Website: walmart
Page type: account-selection
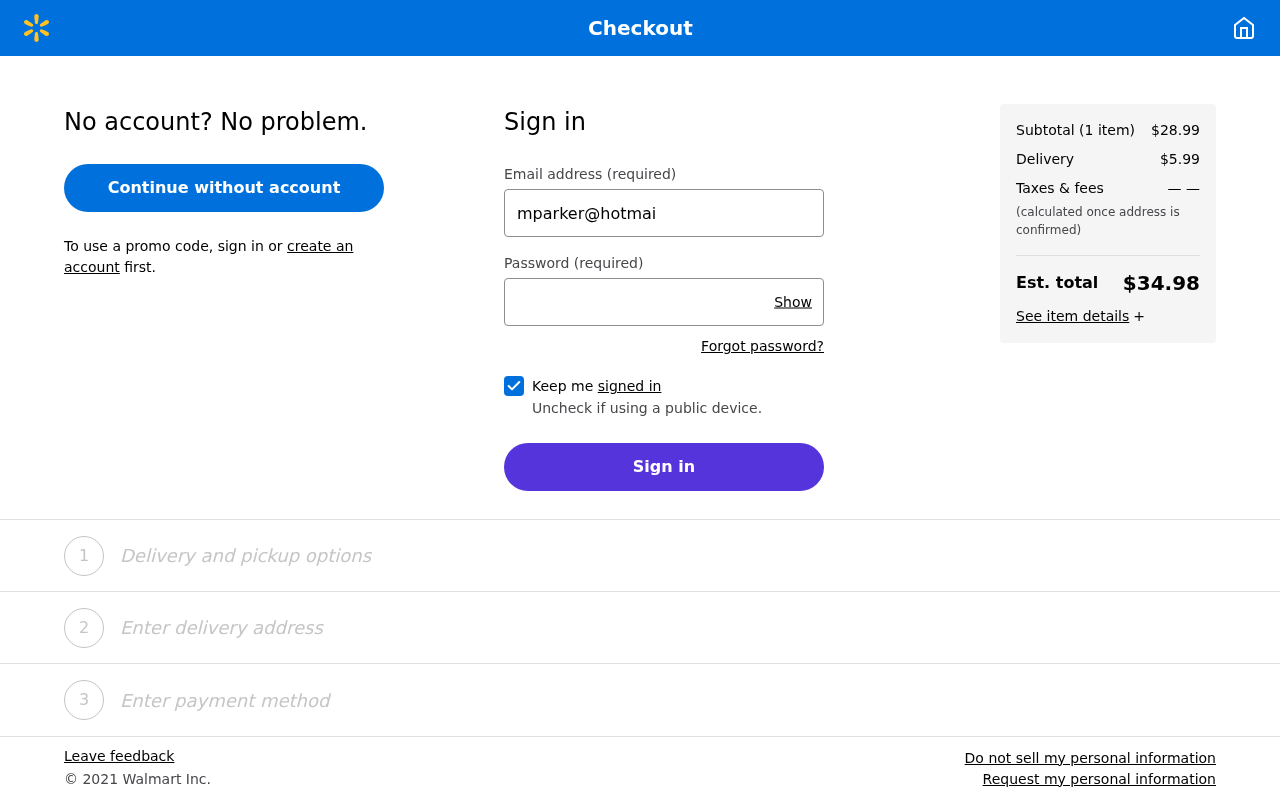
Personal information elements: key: PII_EMAIL
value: mparker@hotmail.com
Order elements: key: ORDER_NUM_ITEMS
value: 1
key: ORDER_SUBTOTAL
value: $28.99
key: ORDER_SHIPPING_COST
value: $5.99
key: ORDER_TOTAL
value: $34.98